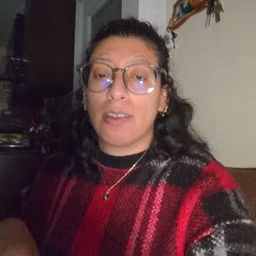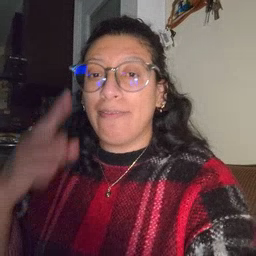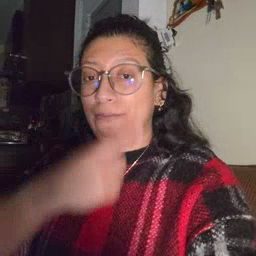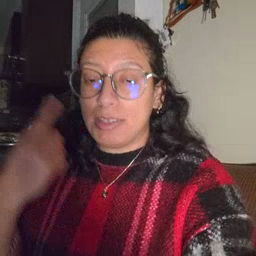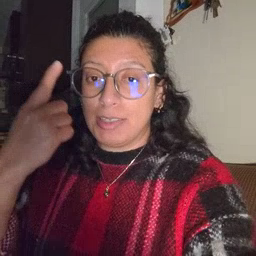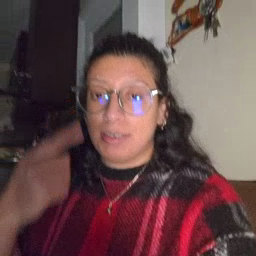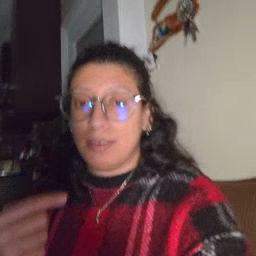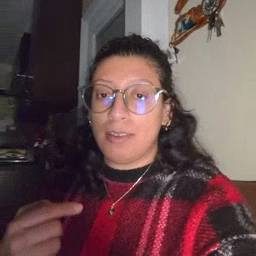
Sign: face